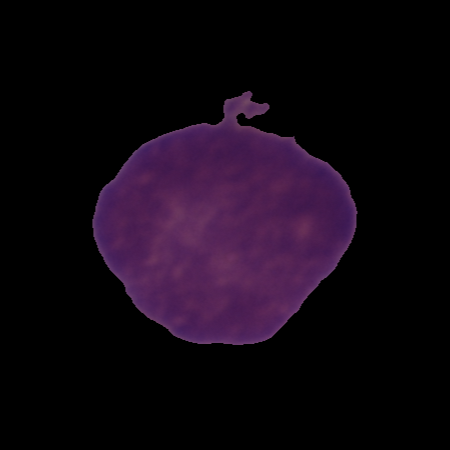
Label: healthy